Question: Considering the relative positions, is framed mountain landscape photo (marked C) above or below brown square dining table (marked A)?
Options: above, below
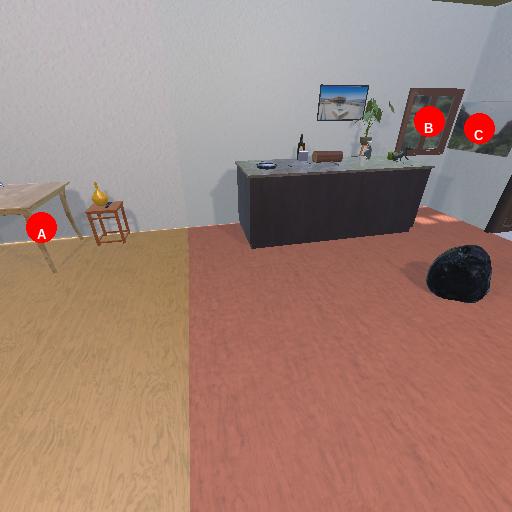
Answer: above